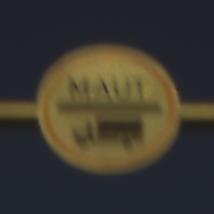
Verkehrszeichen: Mautpflicht
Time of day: SunriseSunset
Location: Outdoor (Nature)
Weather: Clear
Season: NotSpecified
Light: Natural